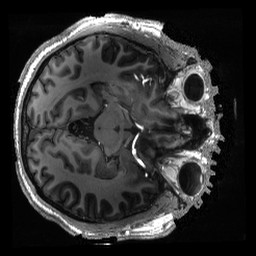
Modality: T1w
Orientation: axial
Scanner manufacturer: siemens
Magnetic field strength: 7 T
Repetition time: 3.82 s
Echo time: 0.00172 s